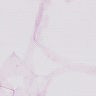
Metastatic tissue present: no